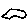
Label: cloud